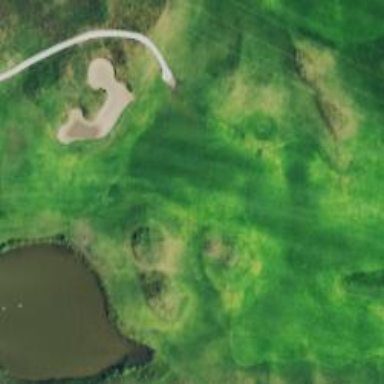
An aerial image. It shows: Golf hole.